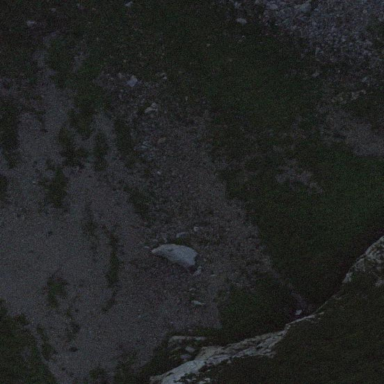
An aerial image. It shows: Scree landscape.